Interaction volume radius: 5 \u00c5
Interaction volume height: 20 \u00c5
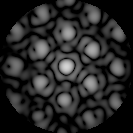
Disorder parameter: 0.2663